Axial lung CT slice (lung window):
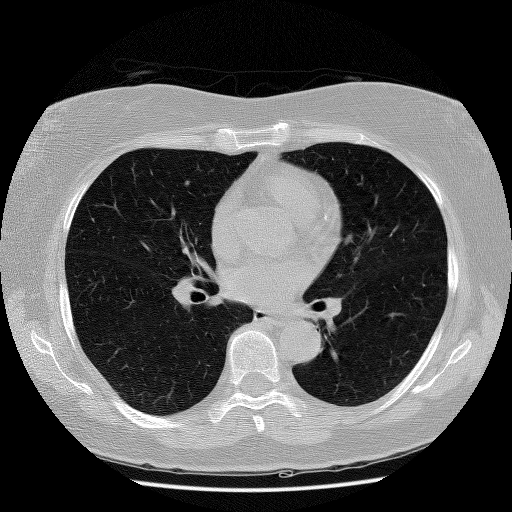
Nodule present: no